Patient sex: M
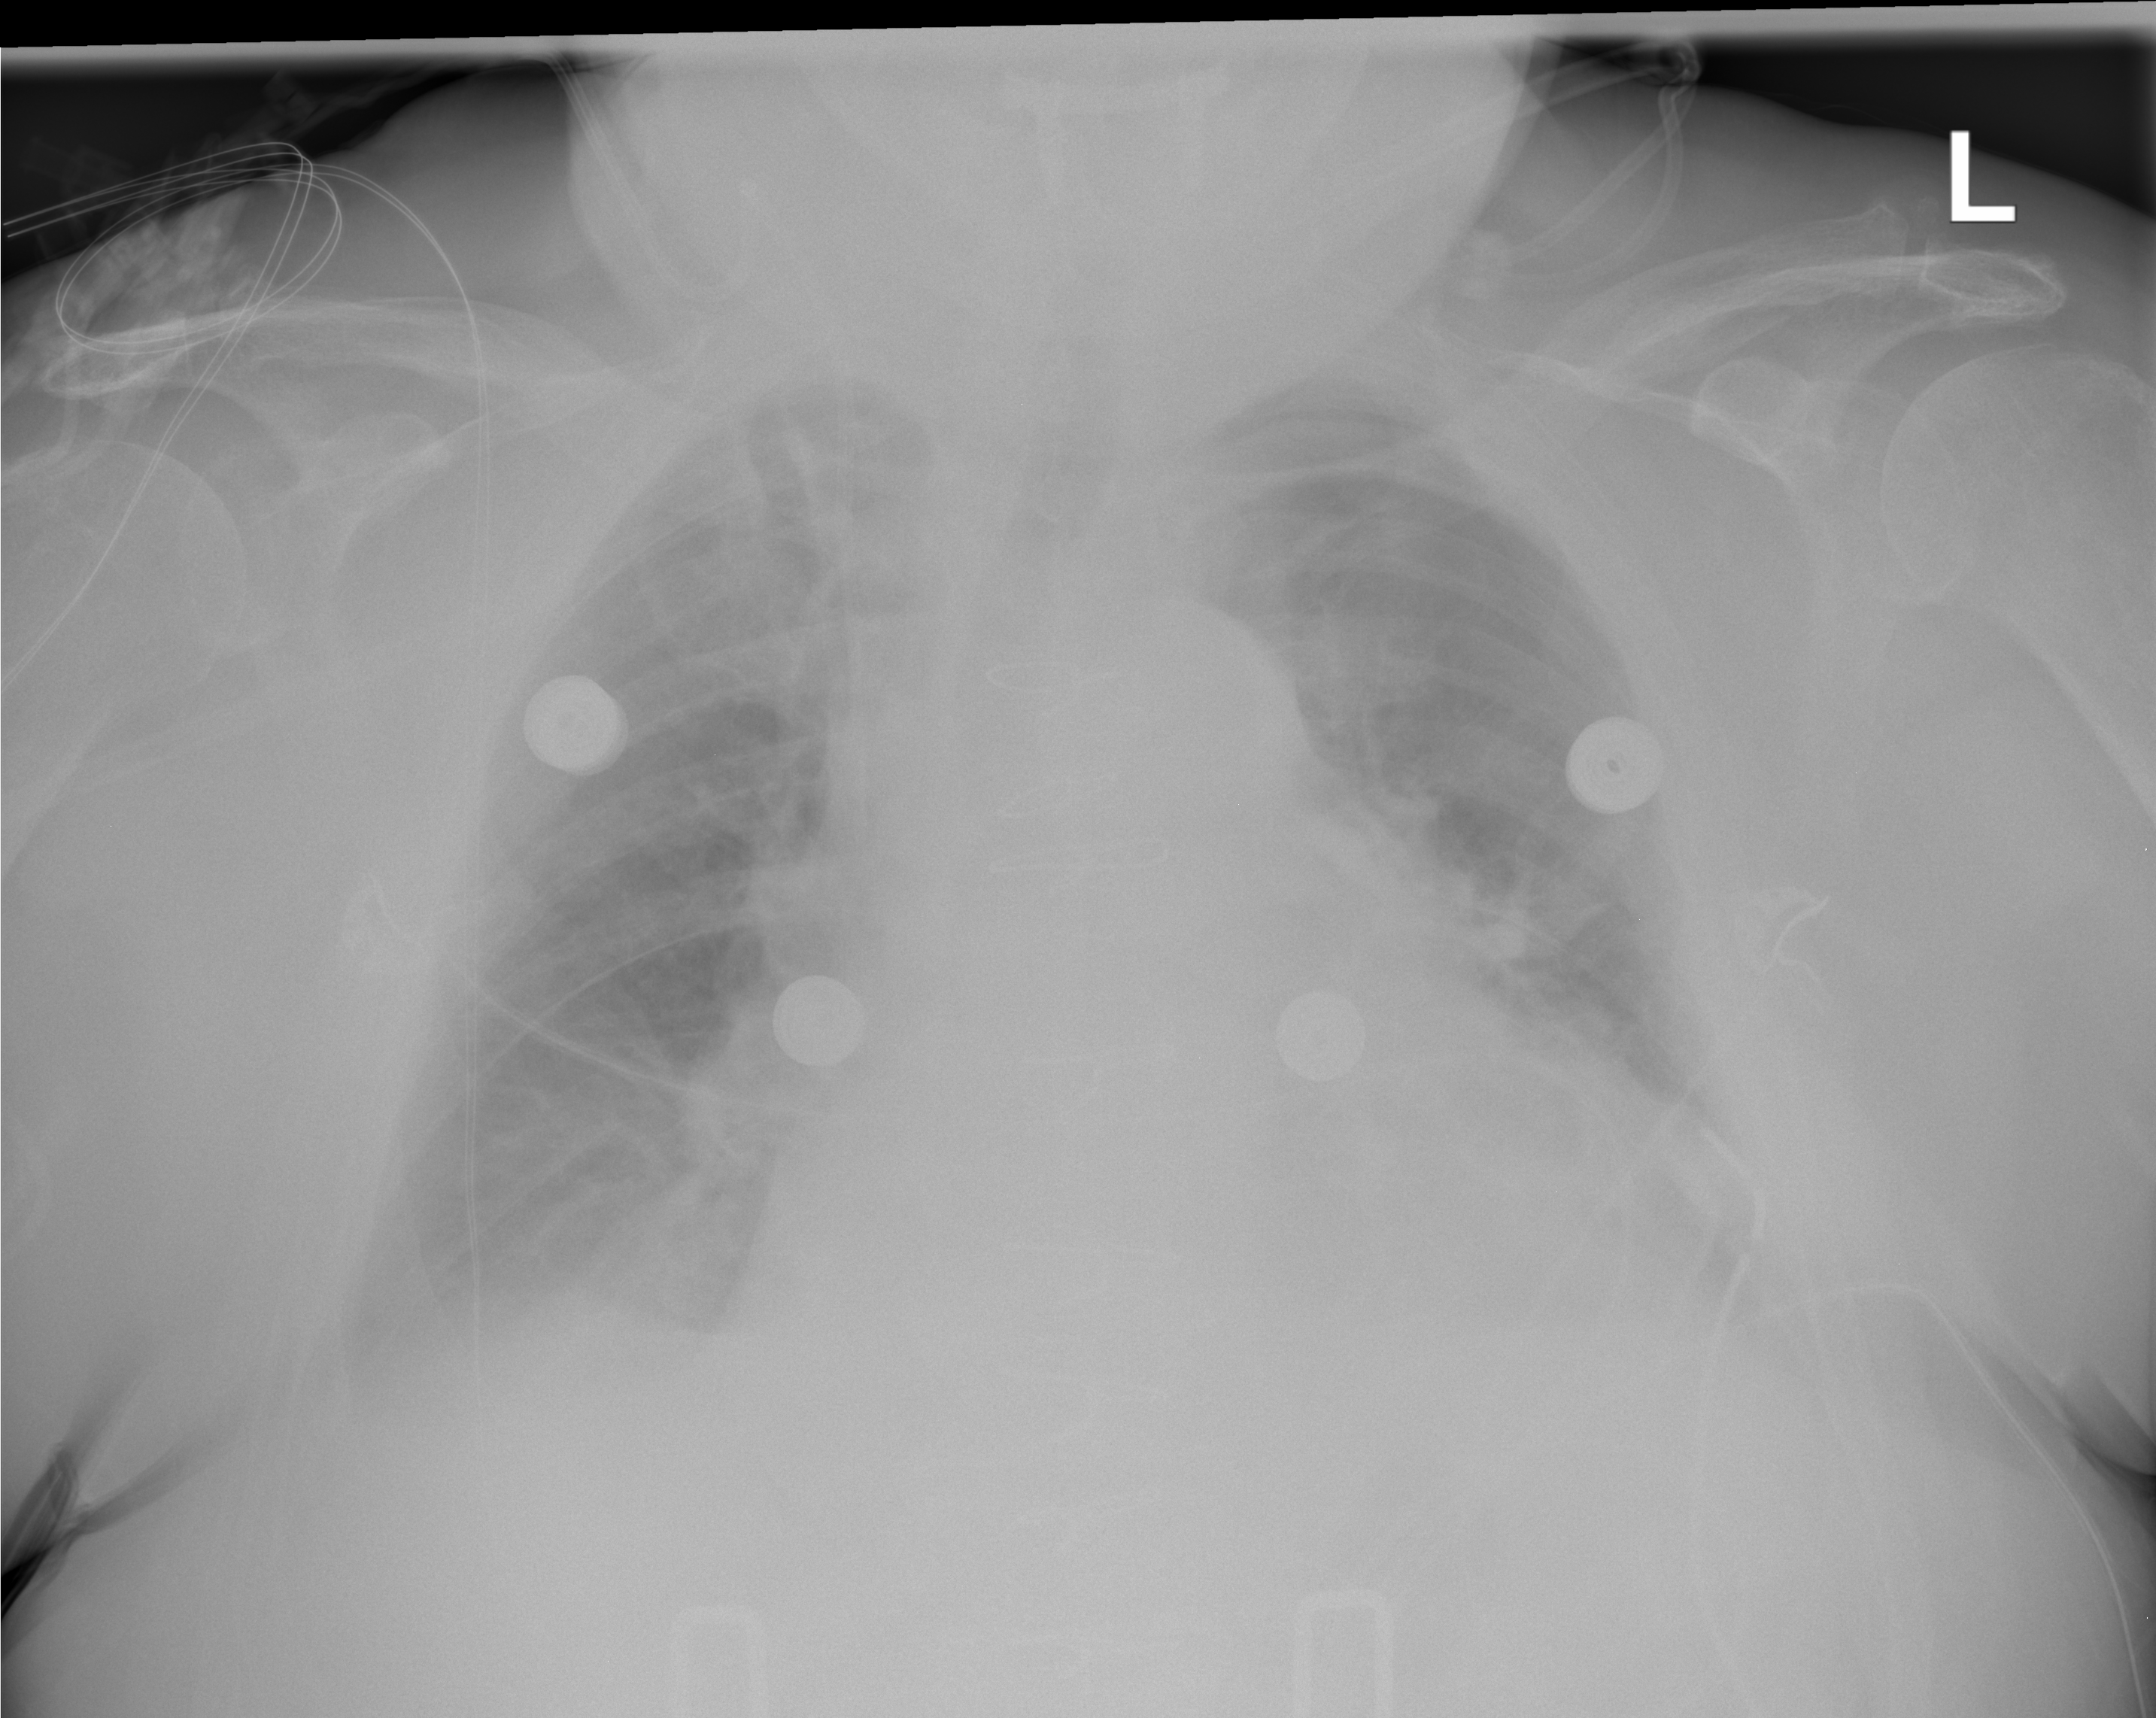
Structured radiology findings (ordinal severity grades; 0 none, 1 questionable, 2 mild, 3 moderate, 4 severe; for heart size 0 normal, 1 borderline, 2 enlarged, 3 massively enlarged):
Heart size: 2
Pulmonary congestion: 0
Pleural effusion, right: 0
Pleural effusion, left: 1
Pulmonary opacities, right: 0
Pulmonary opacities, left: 1
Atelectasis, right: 1
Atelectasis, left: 2